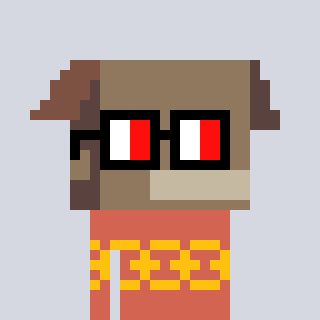
a pixel art character with square glasses with black frames and red eyes, a box-shaped head and a peachy-colored body on a cool background